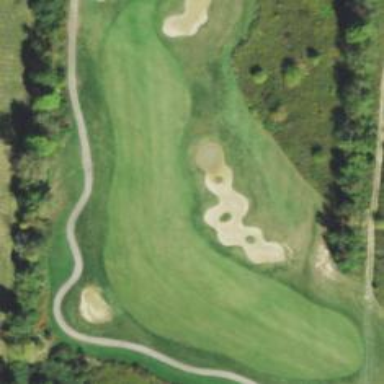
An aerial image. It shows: Golf hole.